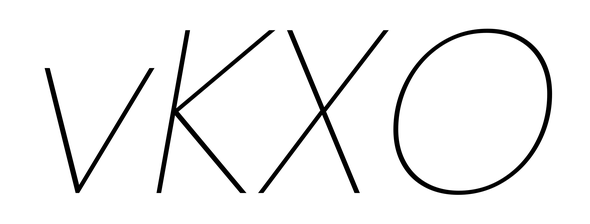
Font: Poppins-ThinItalic